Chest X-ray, AP view. Patient: 44 years old, sex F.
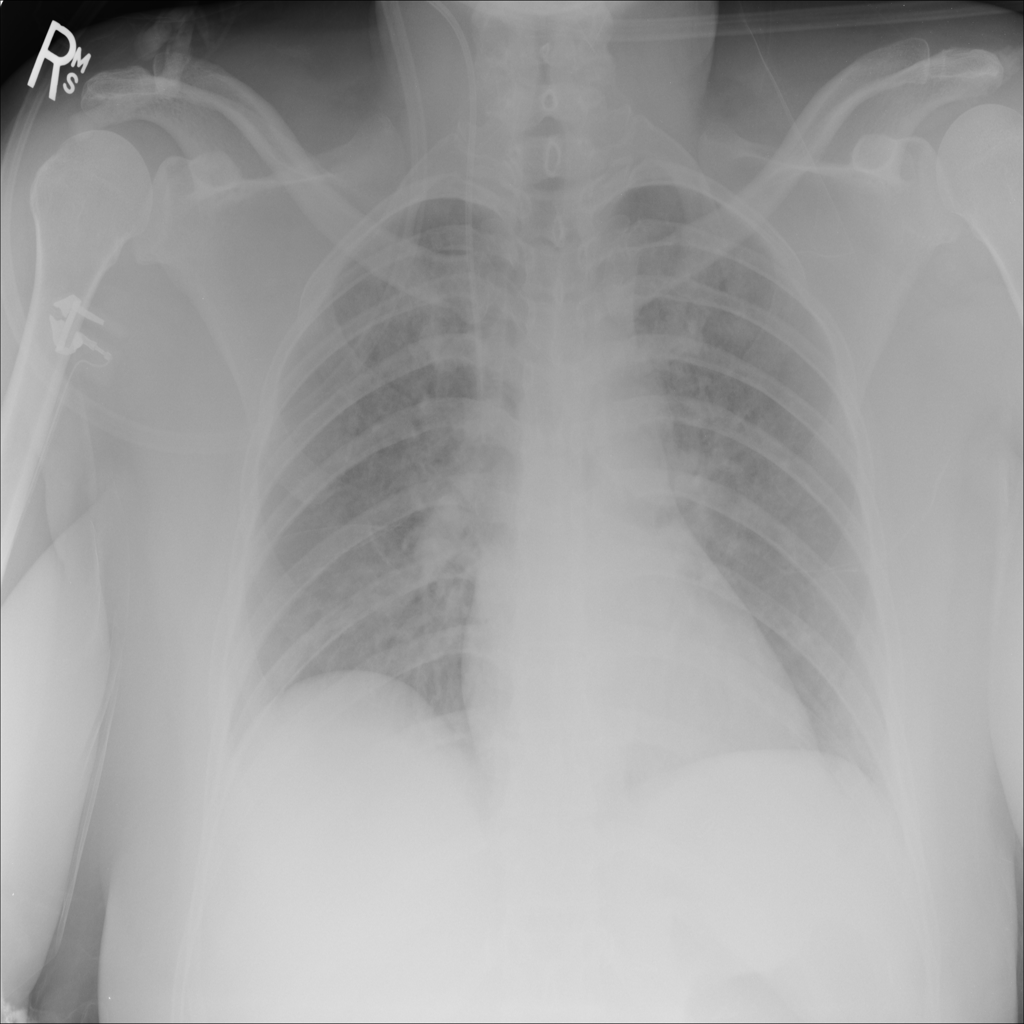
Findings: No Finding